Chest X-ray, PA view. Patient: 44 years old, sex M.
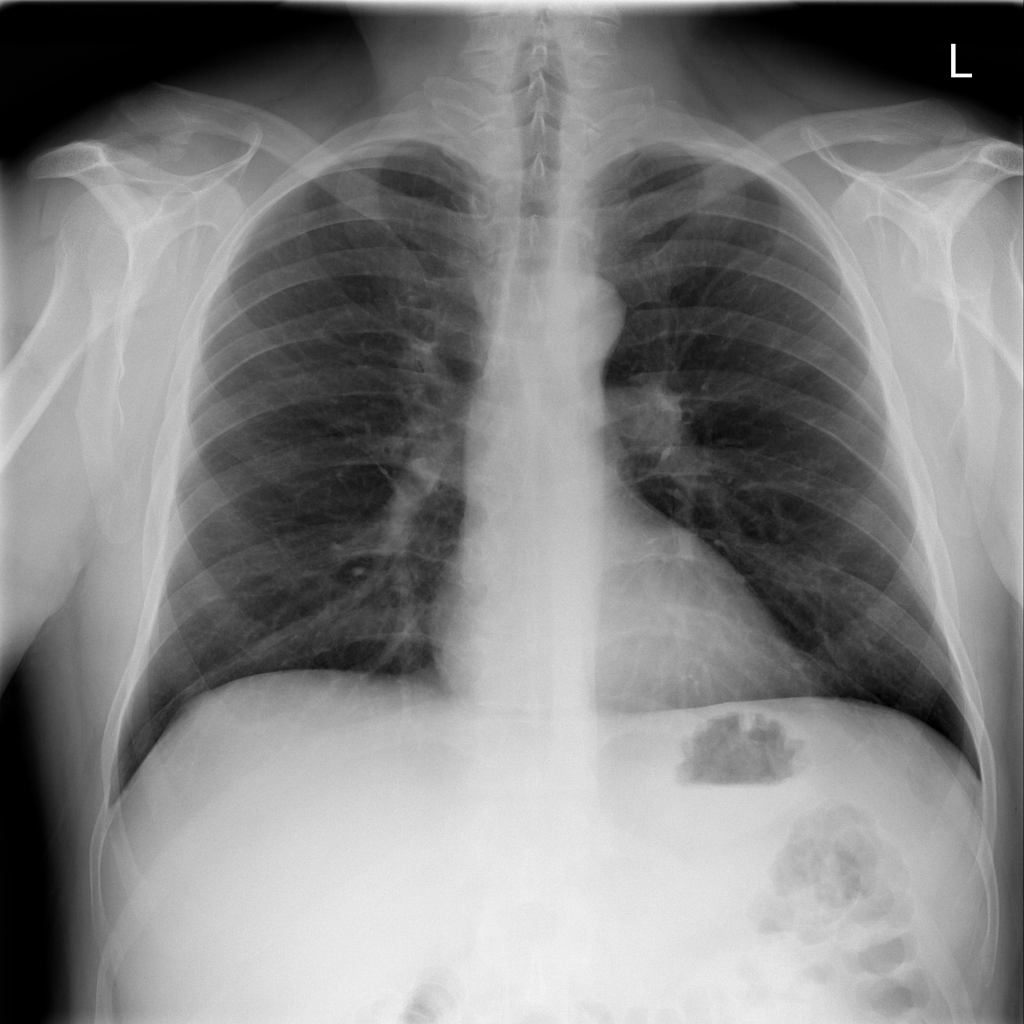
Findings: No Finding